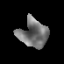
Tissue: prostate
Cell type: T cells
Senescence score: 0.303
Nuclear area (px): 767
Mean DAPI intensity: 118.801